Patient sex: M
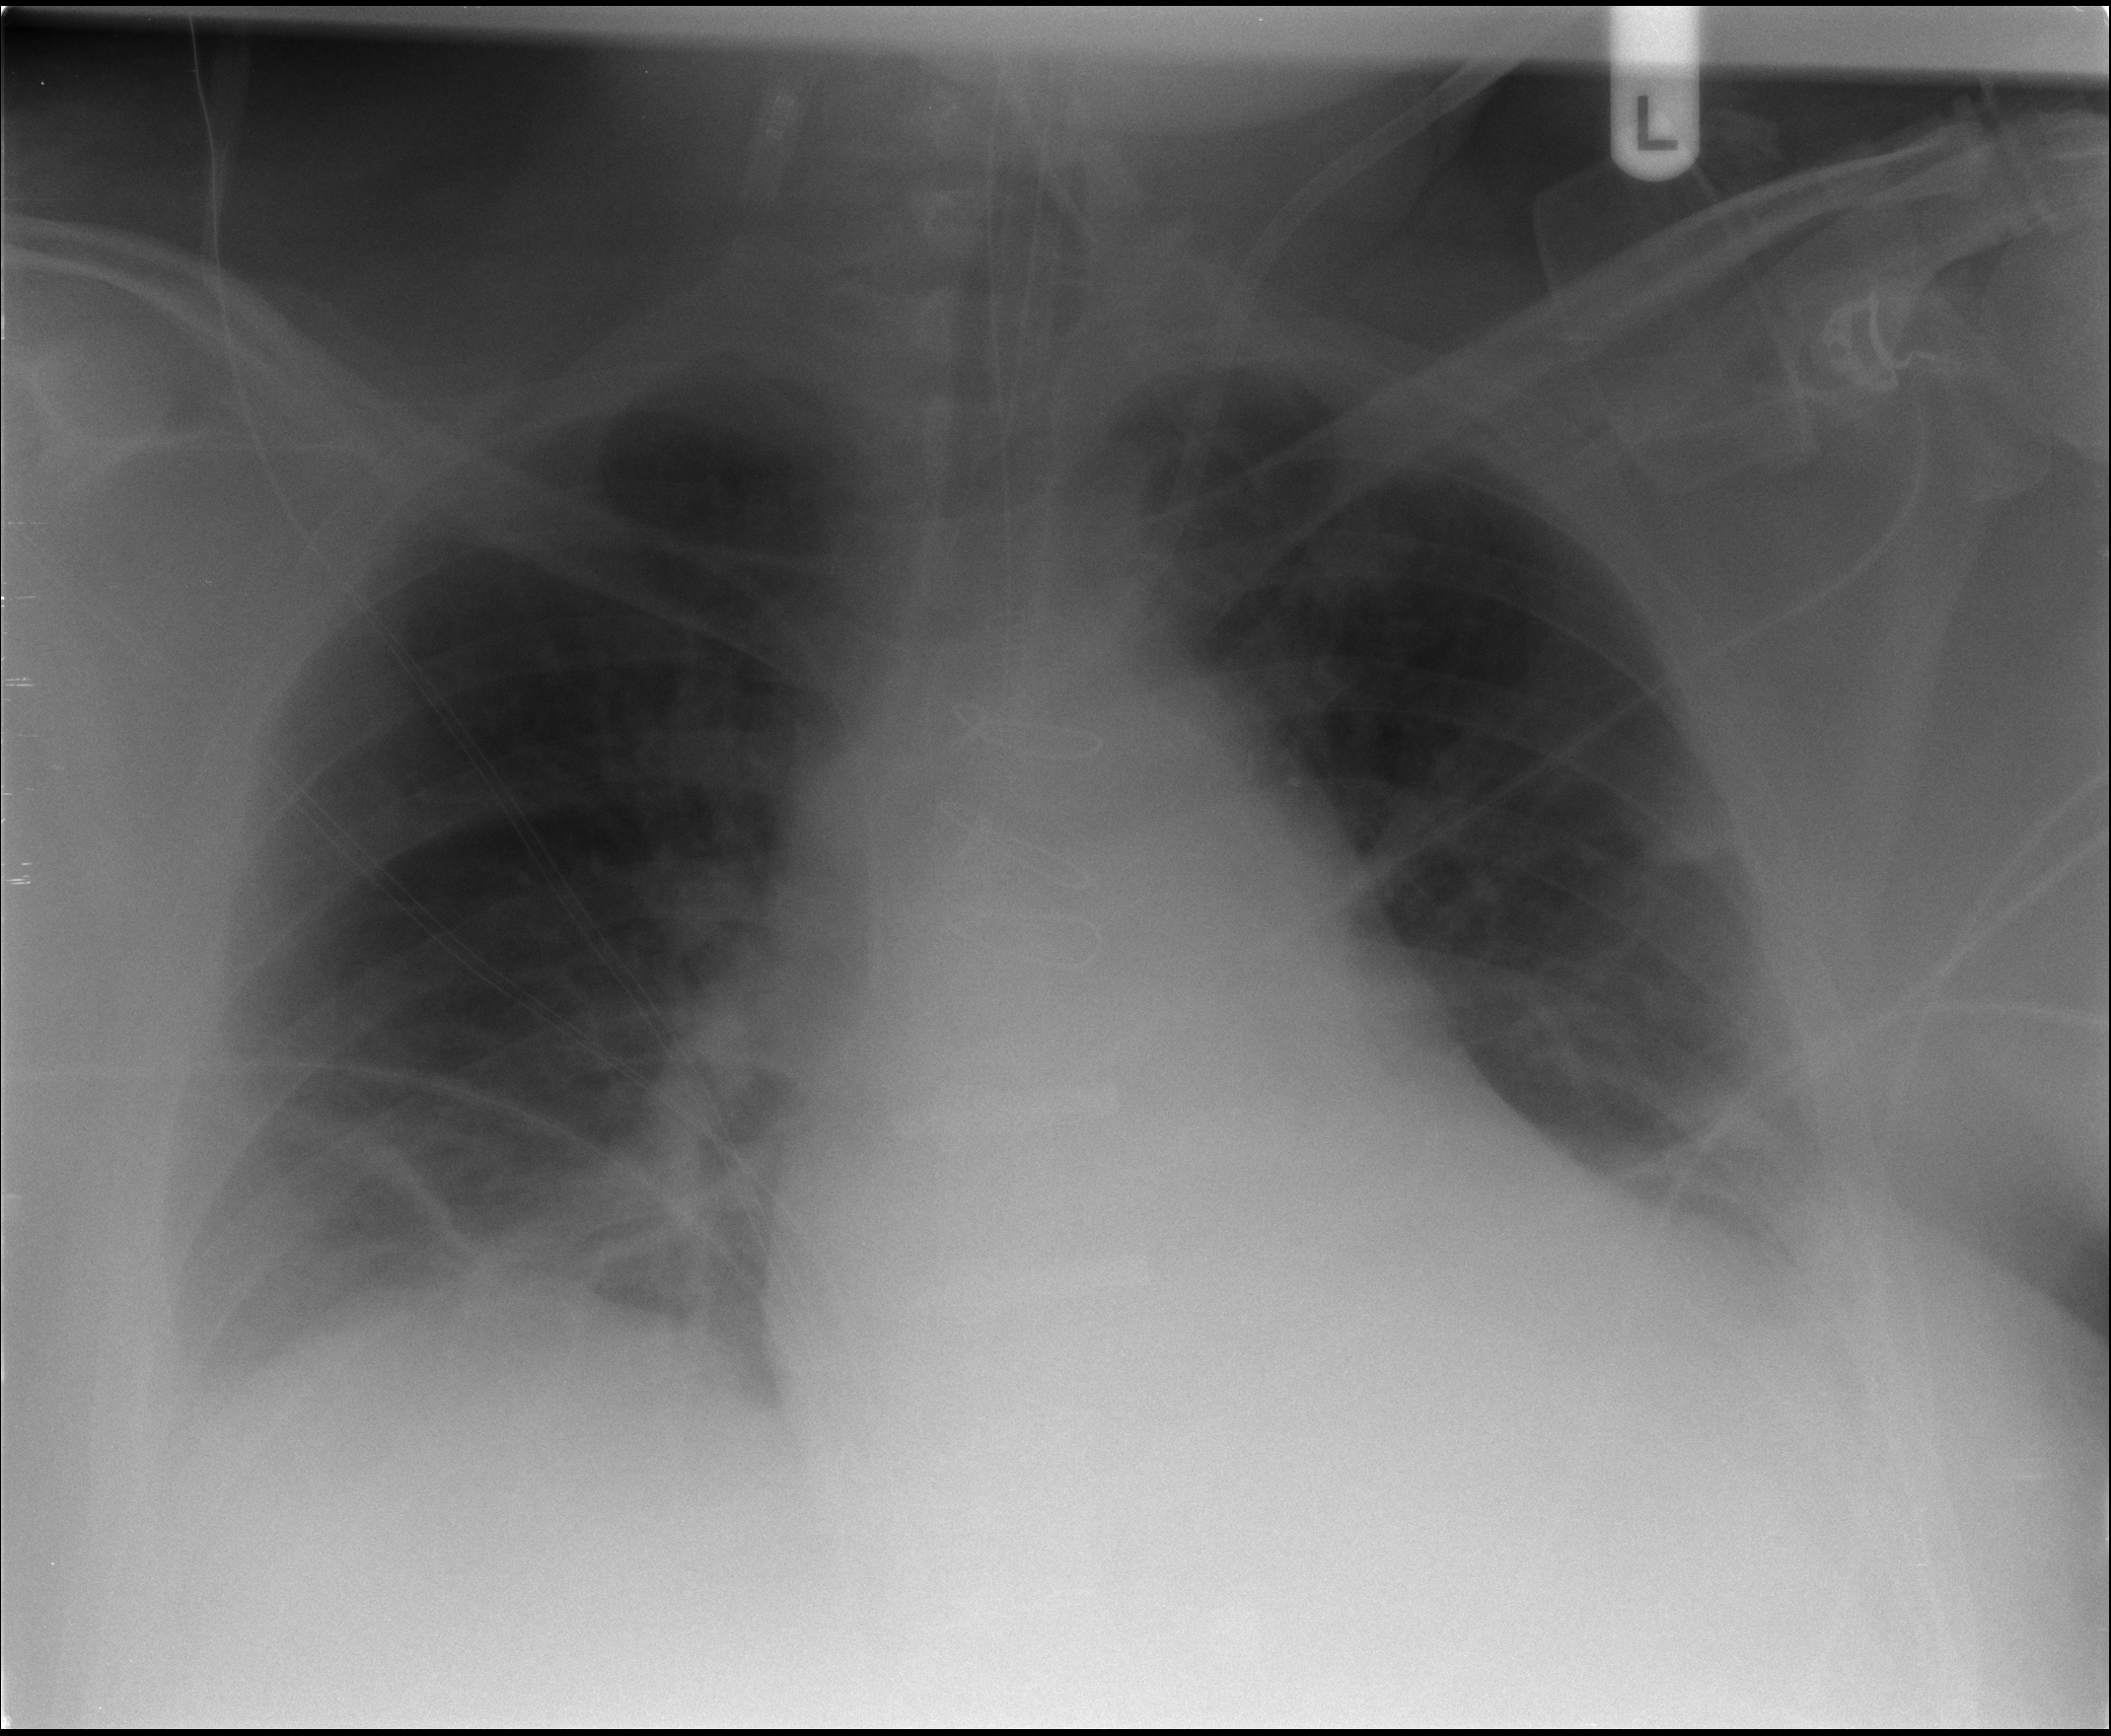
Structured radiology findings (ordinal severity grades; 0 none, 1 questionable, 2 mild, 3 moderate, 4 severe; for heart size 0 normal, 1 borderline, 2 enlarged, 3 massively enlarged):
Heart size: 1
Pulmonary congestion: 0
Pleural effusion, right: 0
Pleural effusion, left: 1
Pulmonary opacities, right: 0
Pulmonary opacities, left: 0
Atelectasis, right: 2
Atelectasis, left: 0